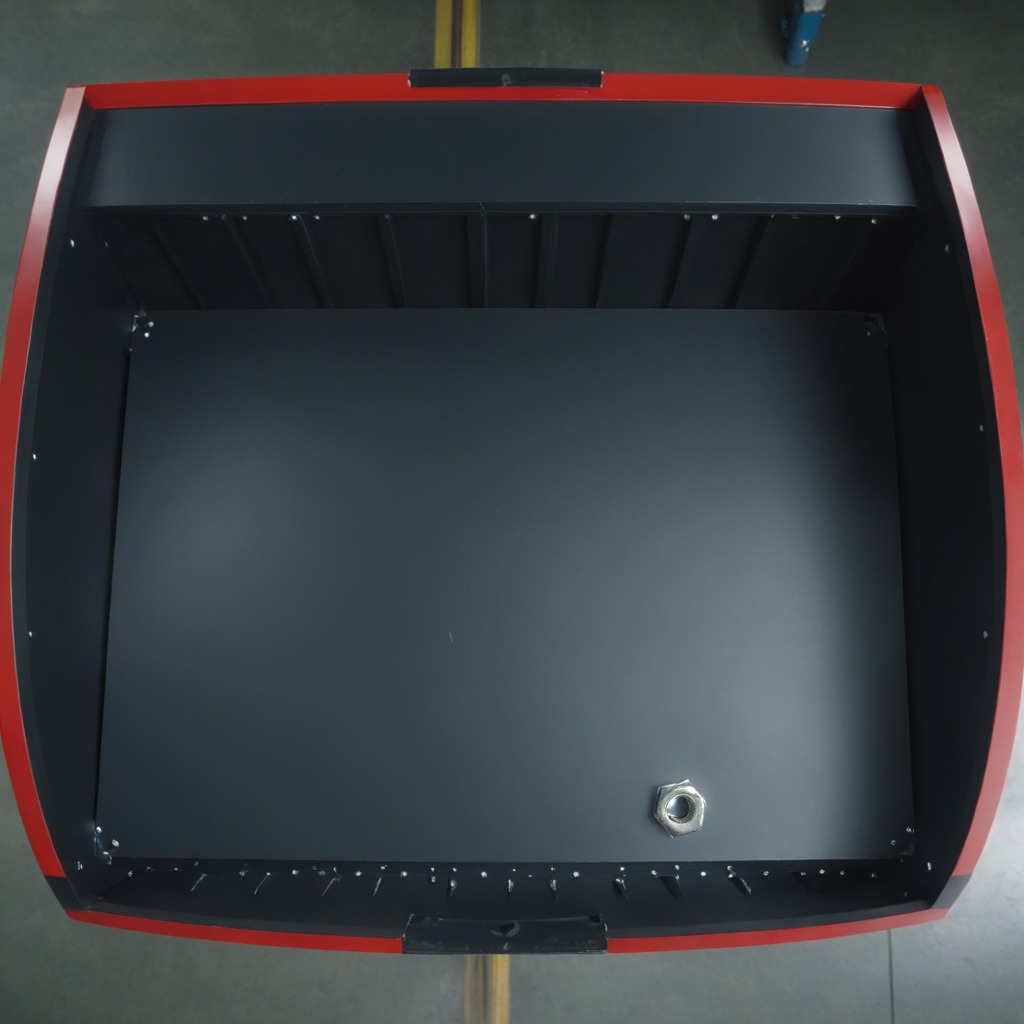
A metal nut is lying on the toolbox surface.